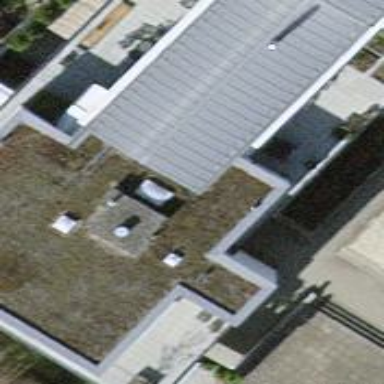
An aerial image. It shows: Flat-roofed building.